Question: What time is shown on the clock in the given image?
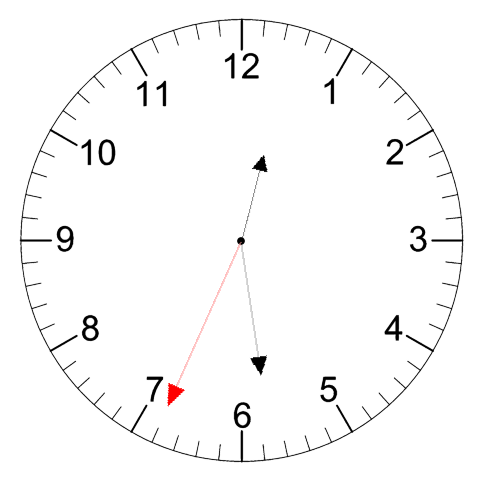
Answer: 12:28:34